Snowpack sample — Buffalo Mountain, Silverthorne, Colorado, USA (2/22/26, 2:02 PM MST)
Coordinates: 39.622, -106.113
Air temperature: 33 °F
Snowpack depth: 63 cm
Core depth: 10 cm
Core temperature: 32 °F
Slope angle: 11°, slope face: 116°
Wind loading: low
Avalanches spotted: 0
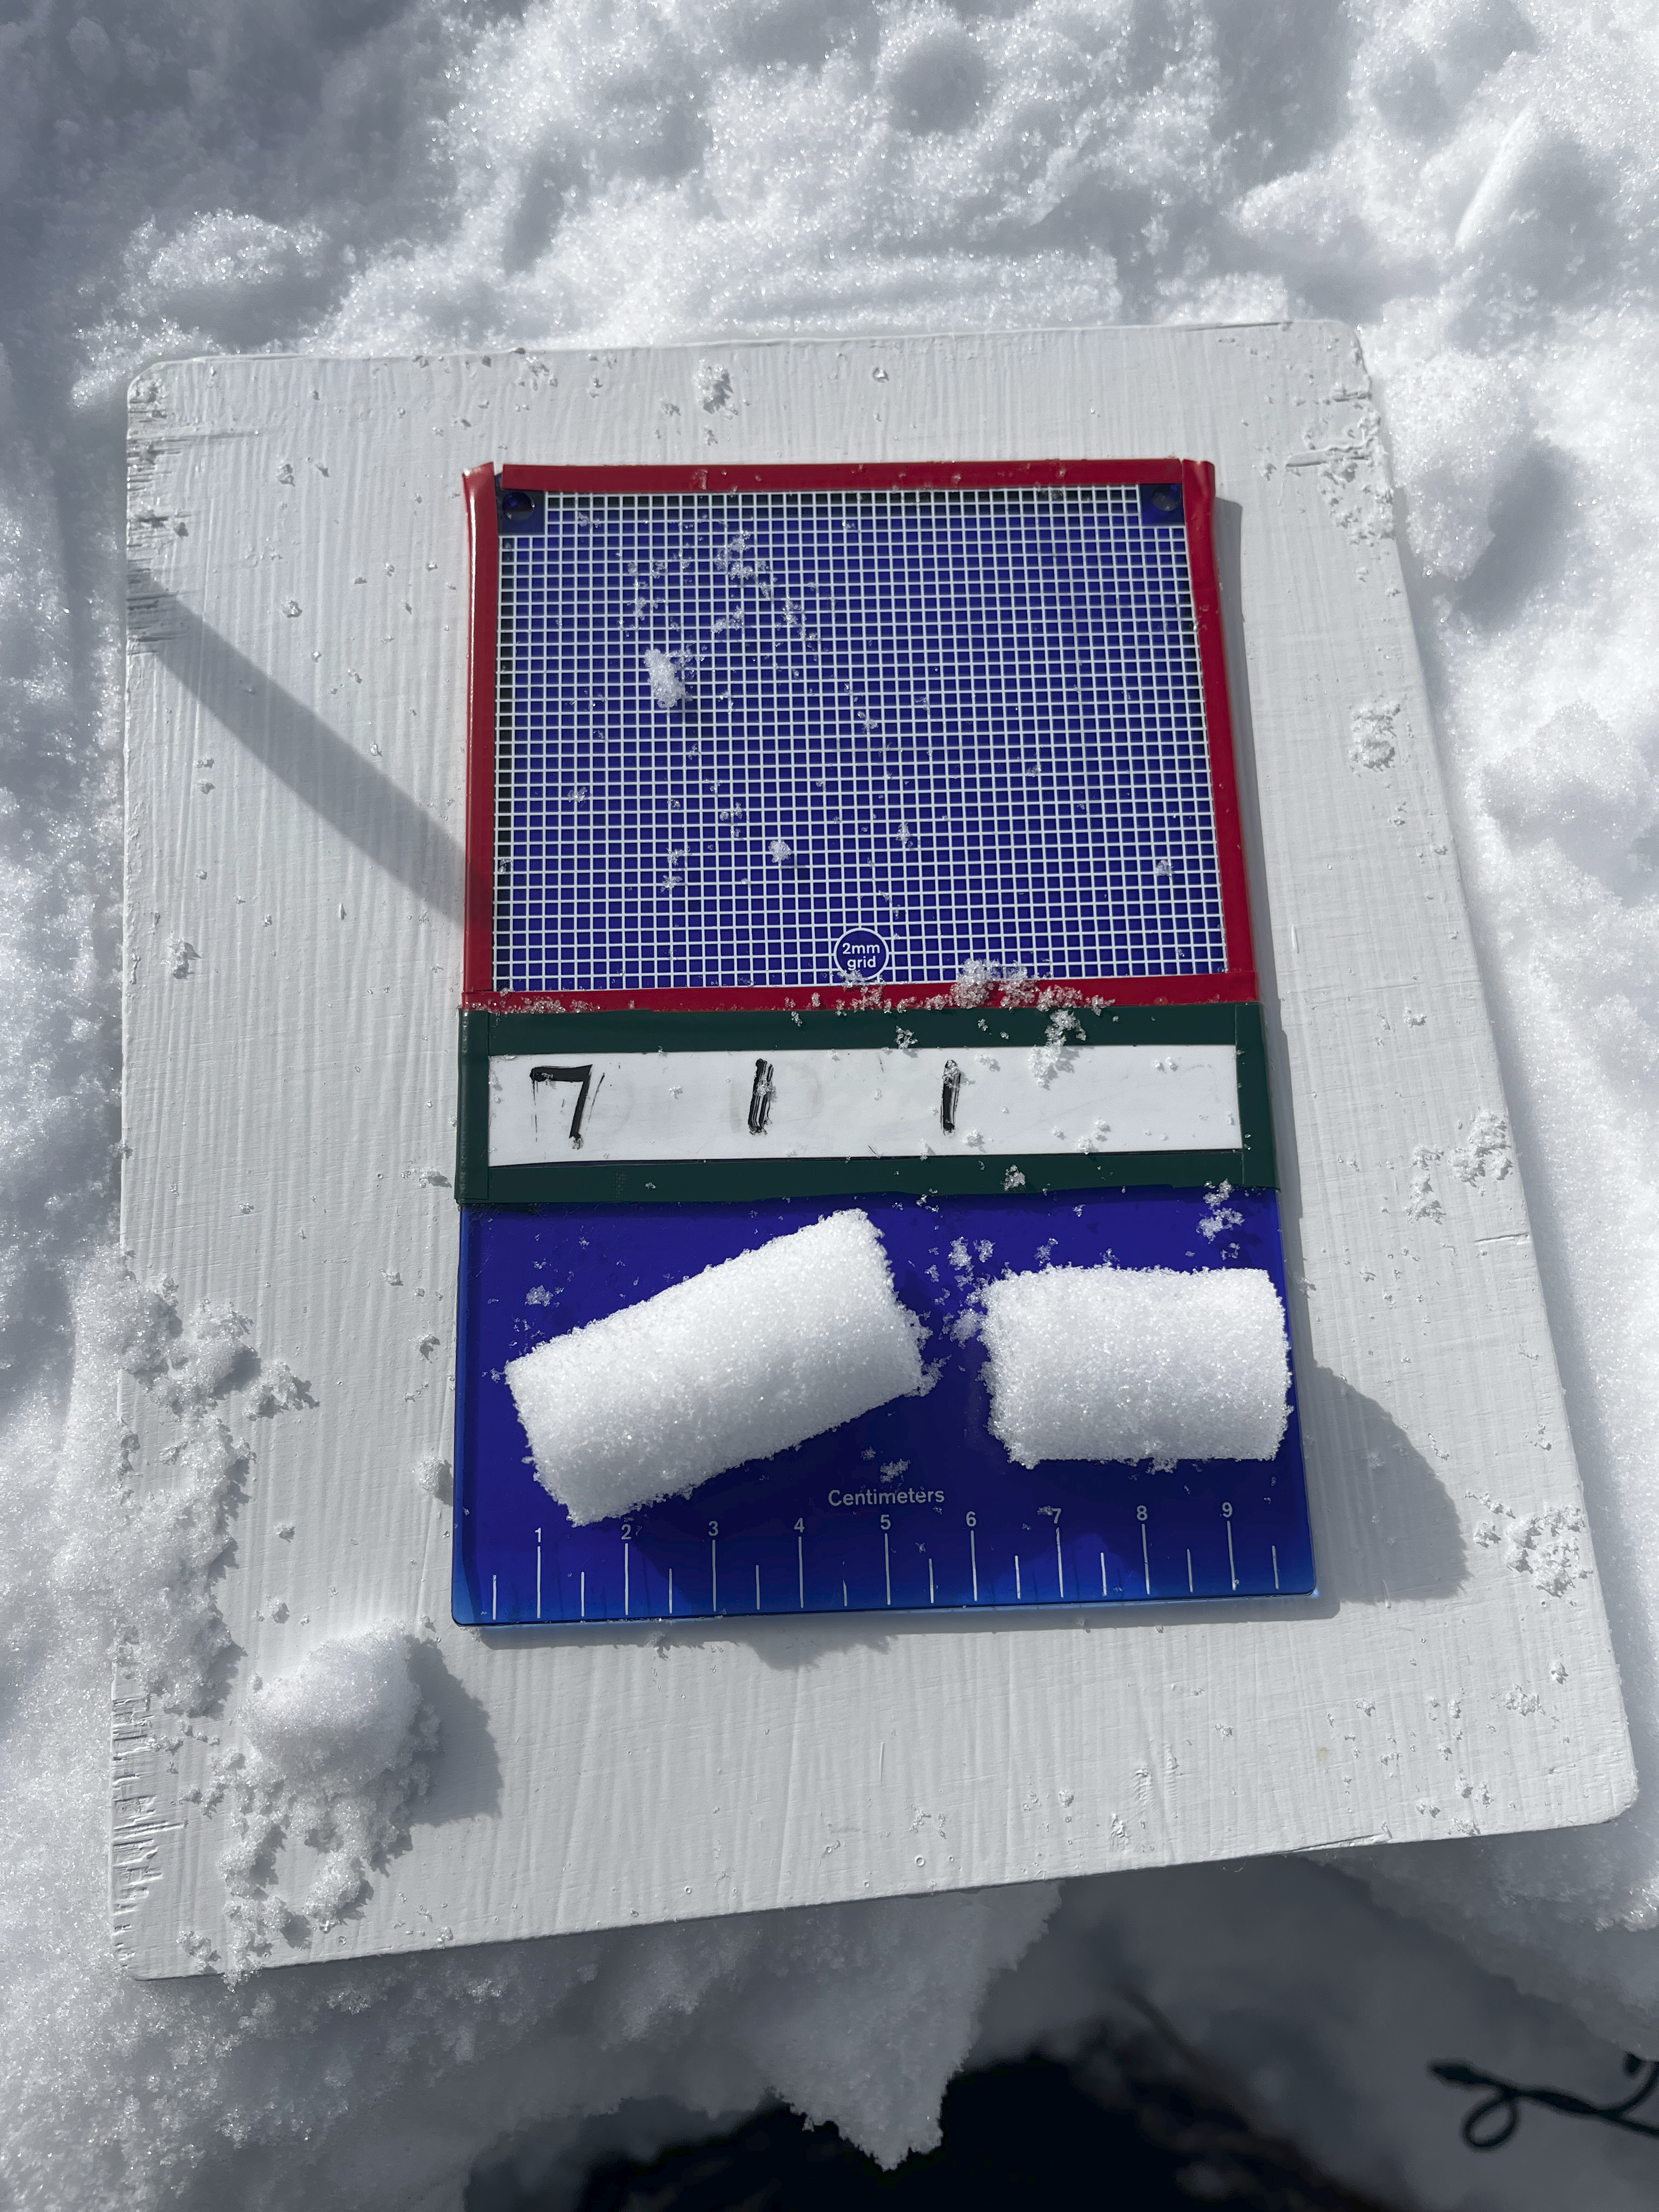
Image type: crystal_card
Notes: In a firebreak similar to site 1, minimal wind loading with no spotted avalanches (not many faces in view though)